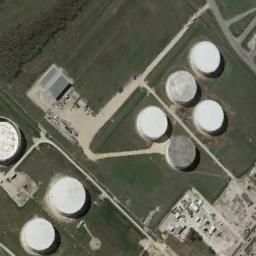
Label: storage_tank